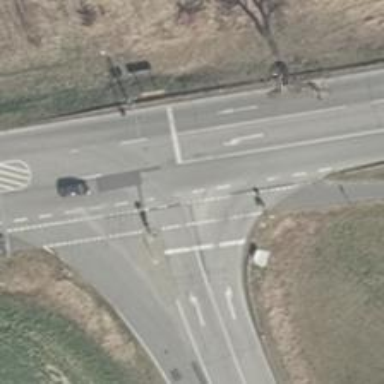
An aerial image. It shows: Road with traffic signals controlling the flow of traffic.